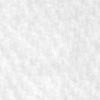
Label: no_change